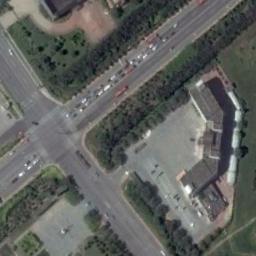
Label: intersection